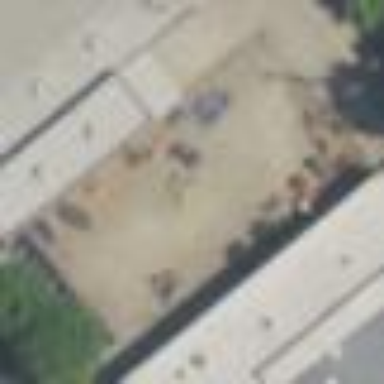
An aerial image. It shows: Commercial area with car shop. It is parking/sales lot specifically for used cars.